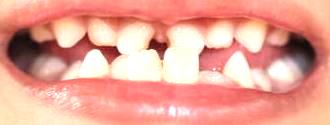
Condition: hypodontia